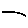
Label: line